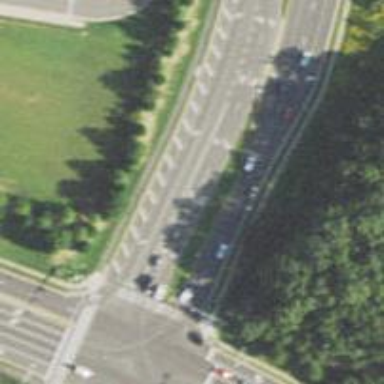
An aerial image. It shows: Secondary road with asphalt surface and separate sidewalk.